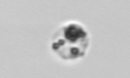
Label: Amoeba